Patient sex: M
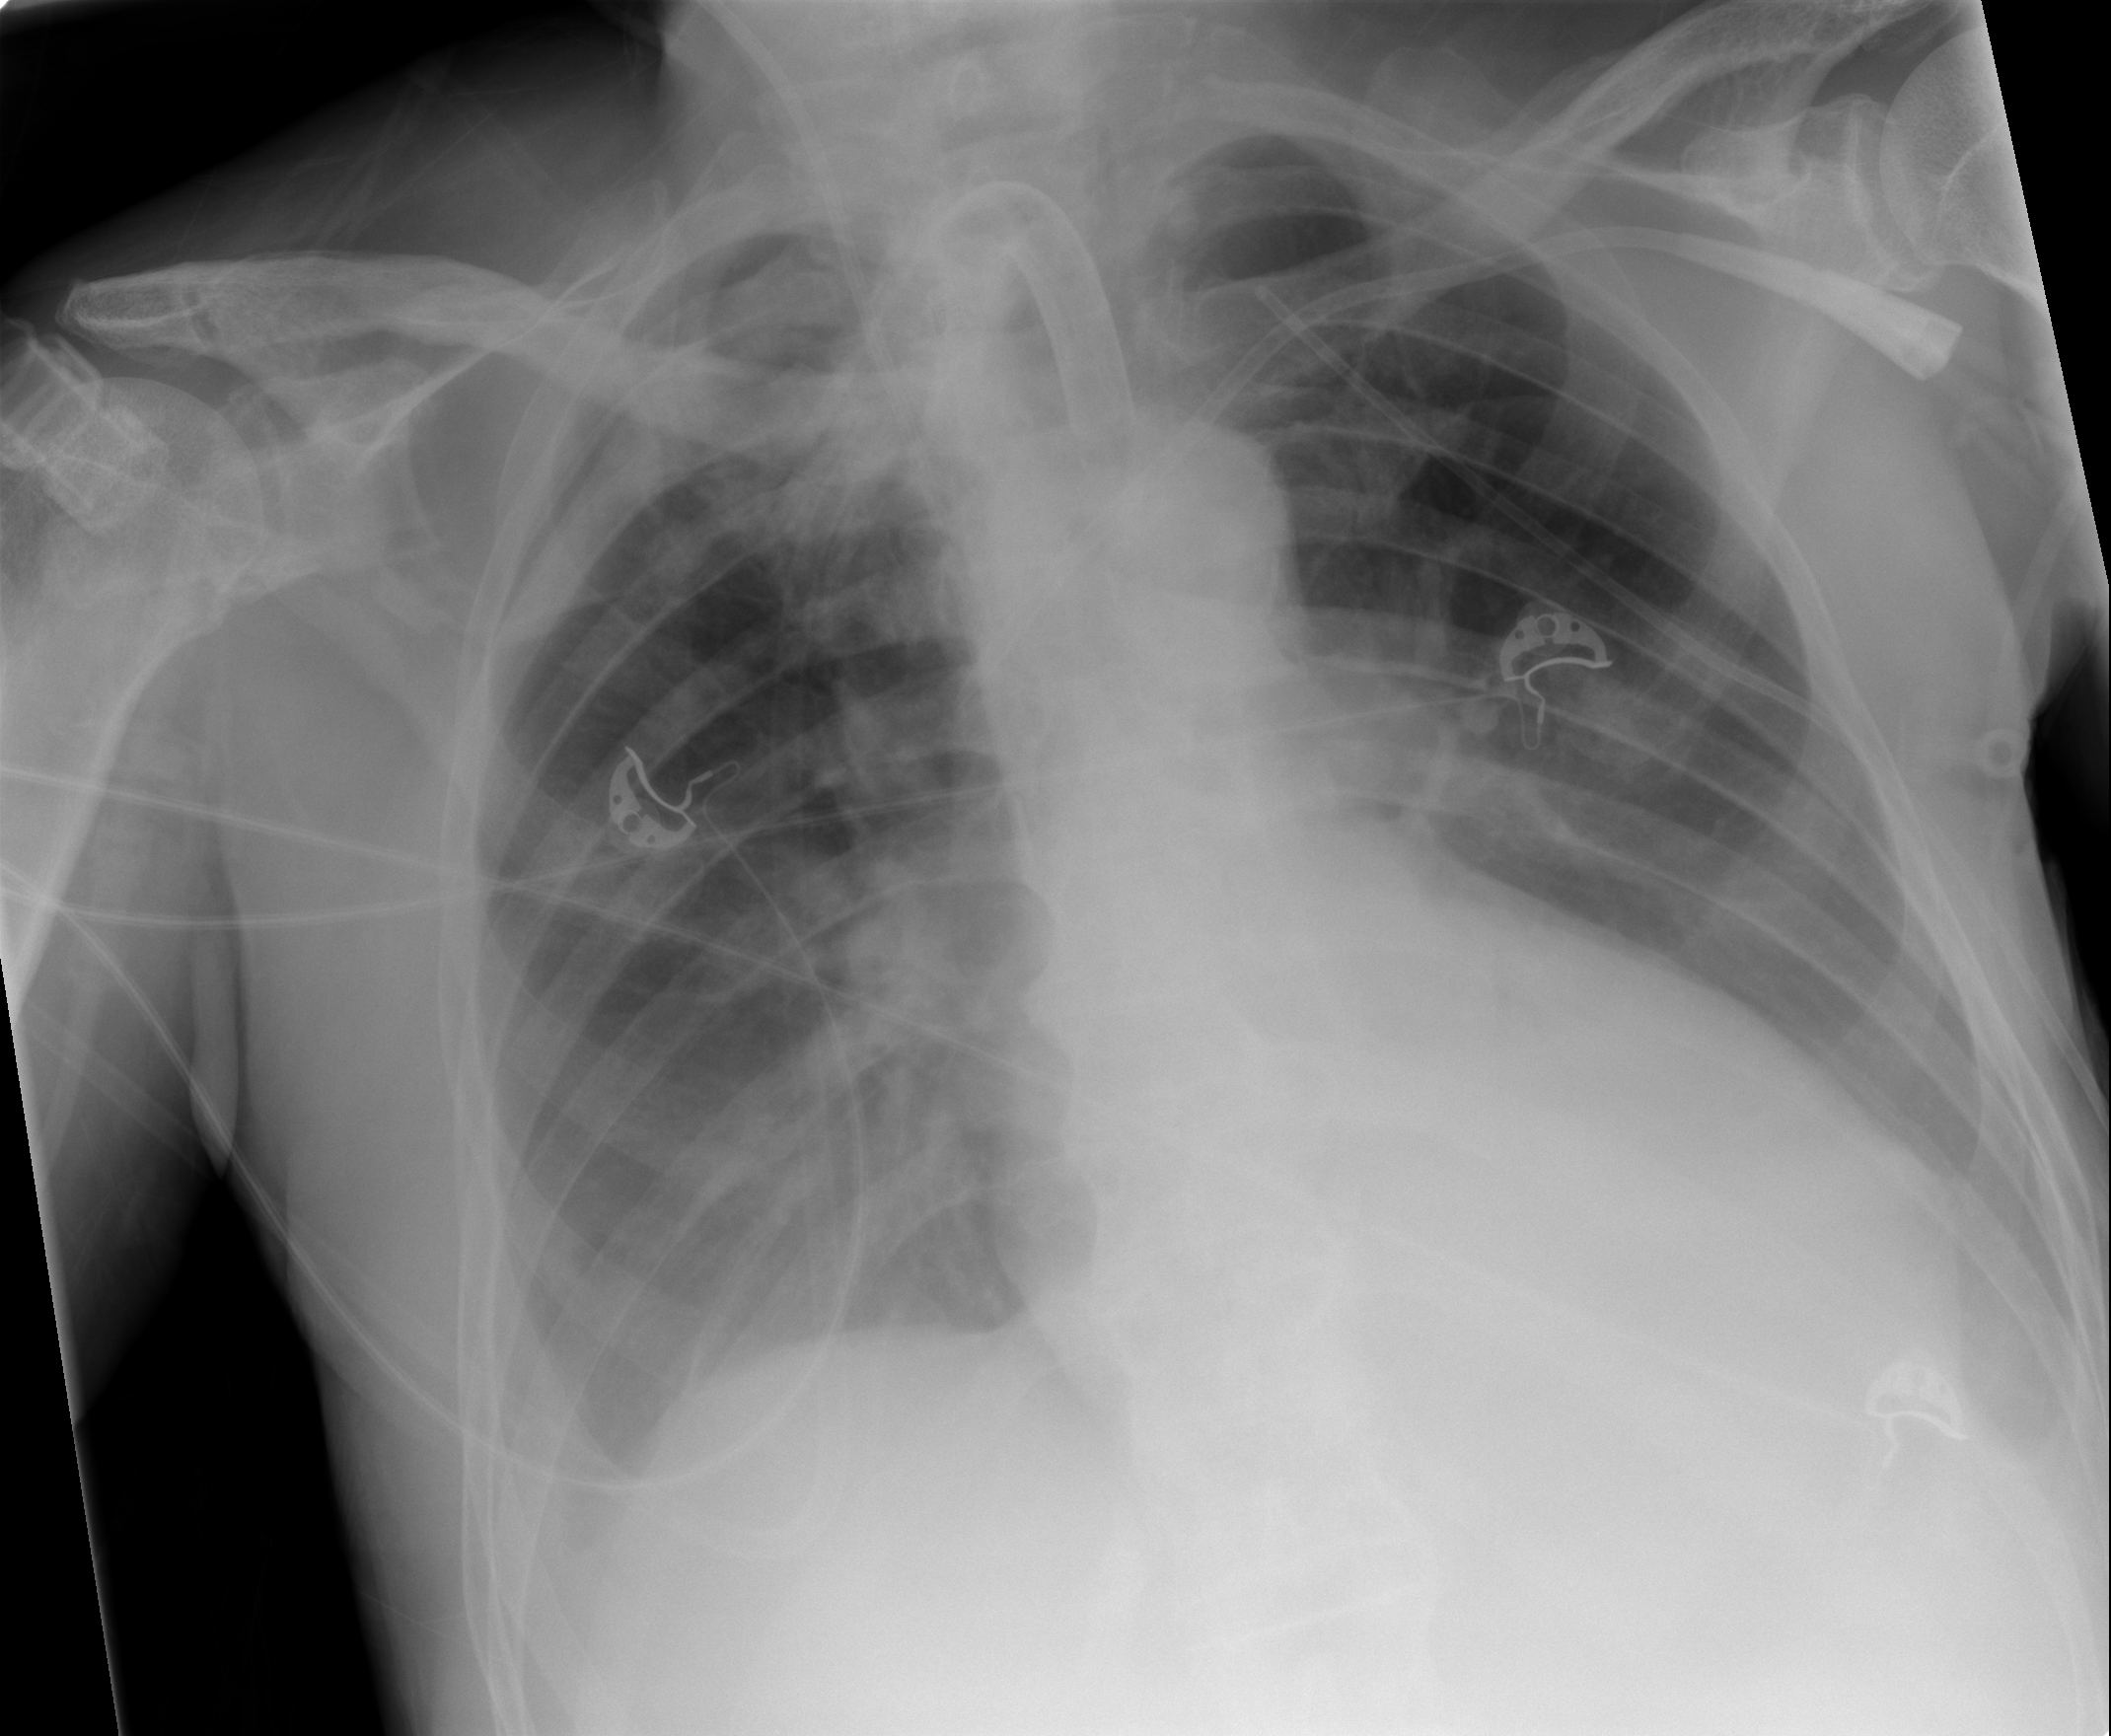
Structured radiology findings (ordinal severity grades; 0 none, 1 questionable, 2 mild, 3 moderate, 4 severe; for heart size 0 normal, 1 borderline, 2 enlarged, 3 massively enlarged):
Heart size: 2
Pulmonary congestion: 2
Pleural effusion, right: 2
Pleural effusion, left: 2
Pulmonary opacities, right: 0
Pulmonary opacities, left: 0
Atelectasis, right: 0
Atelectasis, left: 2